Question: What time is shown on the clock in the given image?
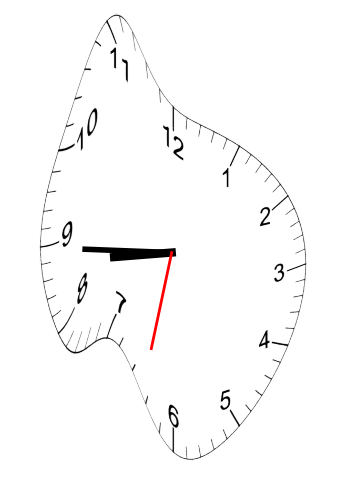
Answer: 08:44:32